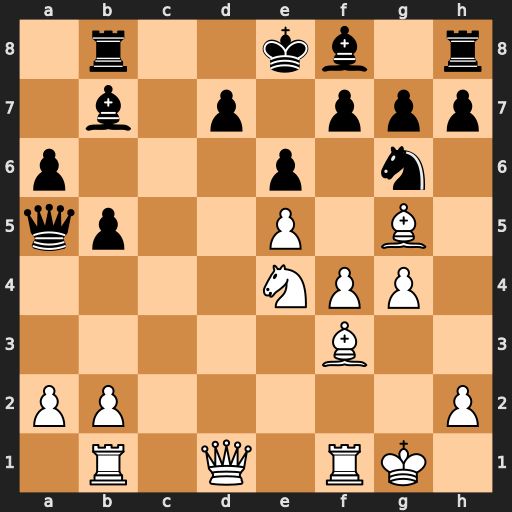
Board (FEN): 1r2kb1r/1b1p1ppp/p3p1n1/qp2P1B1/4NPP1/5B2/PP5P/1R1Q1RK1
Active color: w
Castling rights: k
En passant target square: -
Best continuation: Nd6+ Bxd6 Qxd6